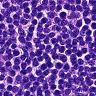
Metastatic tissue present: no